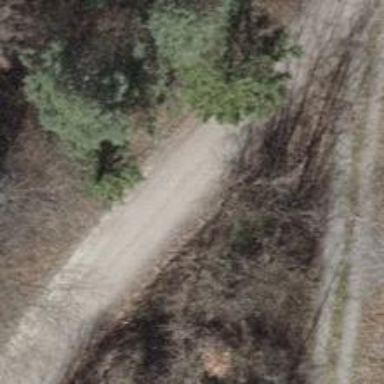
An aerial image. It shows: Unclassified road with gravel surface. The track type is grade2.